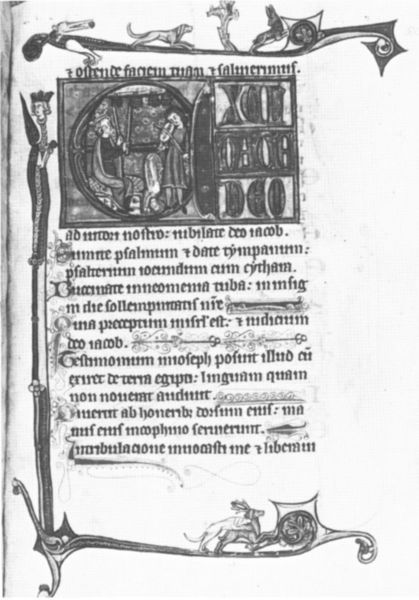
Titel: Huth-Psalter
Institution: London, British Library
Schlagwörter: fuß, hand, mann, weiß, blume, frau, schwarz, stuhl, hund, tier, tiere, ornament, alt, gesicht, rahmen, porträt, musiker, krone, kreis, tondo, ranken, schrift, papier, sitz, graphik, könig, lanze, thron, inschrift, verzierung, foto, buch, seite, illustration, schwarzweiß, text, initiale, ranke, buchseite, geige, geiger, mittelalter, löwe, emblem, leier, handschrift, liturgie, latein, buchillustration, buchmalerei, bestie, majuskel, evangeliar, psalm, manuskript, kodex, evangelistar, monographie, ch, hrisch